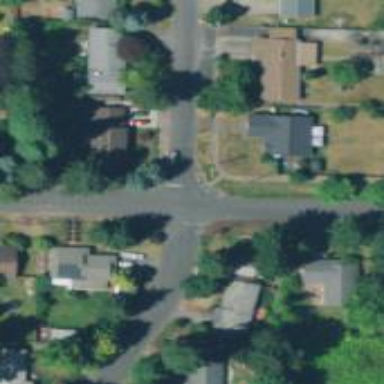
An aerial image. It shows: Residential road with sidewalk on the left.